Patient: sex M, age 68
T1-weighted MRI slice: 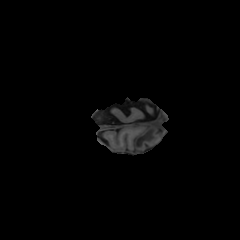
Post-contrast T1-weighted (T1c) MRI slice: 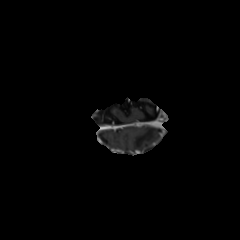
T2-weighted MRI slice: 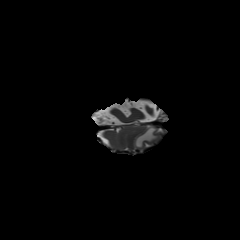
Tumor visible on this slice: yes
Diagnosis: Glioblastoma, IDH-wildtype
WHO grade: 4